Interaction volume radius: 10 \u00c5
Interaction volume height: 10 \u00c5
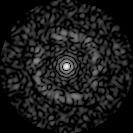
Disorder parameter: 0.8239